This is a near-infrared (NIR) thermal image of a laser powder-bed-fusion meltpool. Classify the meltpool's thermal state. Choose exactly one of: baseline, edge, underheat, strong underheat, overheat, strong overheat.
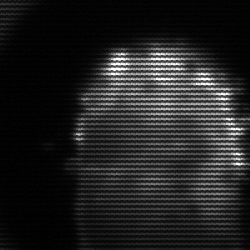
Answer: baseline